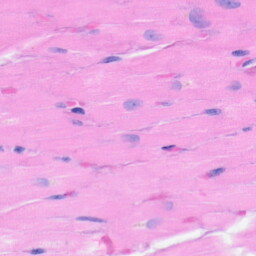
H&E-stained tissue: Heart